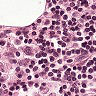
Metastatic tissue present: no